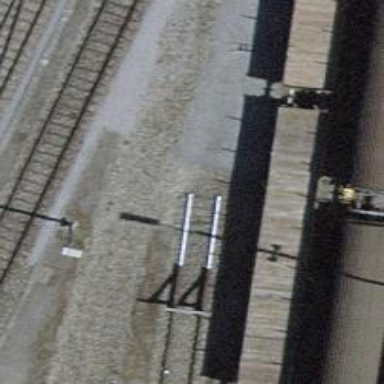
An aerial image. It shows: Railway buffer stop.